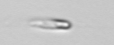
Label: flagellate_morphotype3